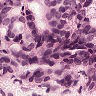
Metastatic tissue present: yes